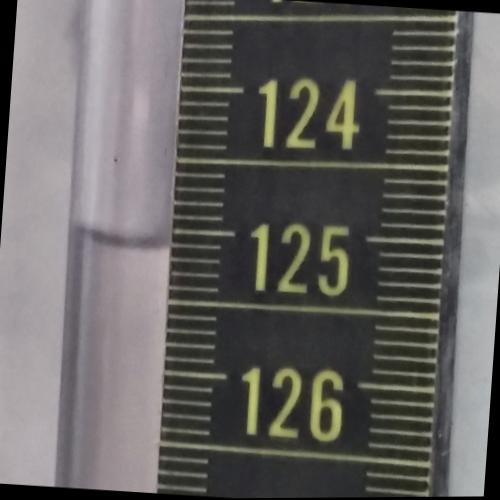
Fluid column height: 125.1 cm